Question: I have this problem for a very long time, but we are about to release, and it must be fixed.
I have an application, and in that application, I can call another (it can be the same application, but with different parameters).
A choice we made is to disable the caller until the called is up.
When I close the called, in some cases, there is a time for freeing ressources whitch lasts about 1500 ms, but not every time.
I used DotTrace to see what happen, and here is the stack :

As we can see, the Finalize methode lasts 1500 ms, and I don't know why !!
For some programs, it only take a few ms.
So, if someone have an idee, ....
Thx, and Merry Christmas !
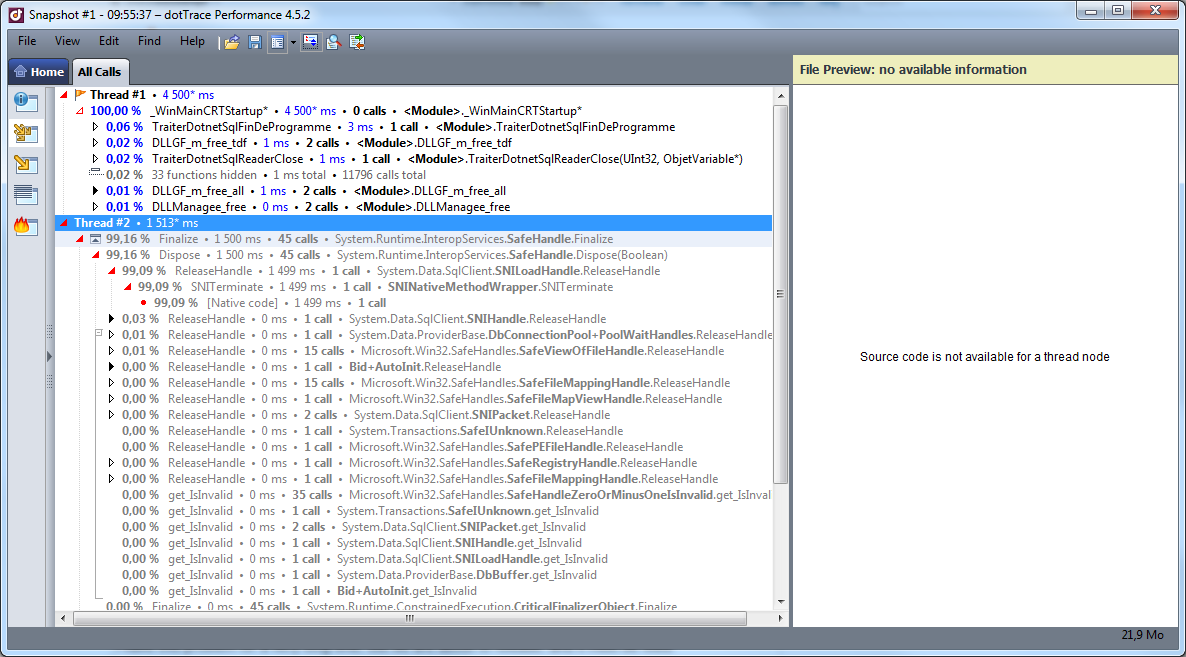
Answer: I found it!
I do not know why, but I solved the problem by adding a 'GC.Collect ()' and 'SqlConnection.ClearPool (_Connection);'